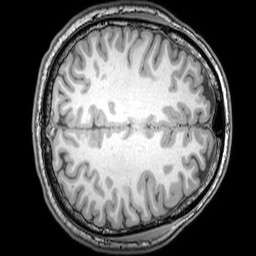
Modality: T1w
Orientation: axial
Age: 22
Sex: male
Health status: healthy
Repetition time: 0.081 s
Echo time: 0.037 s